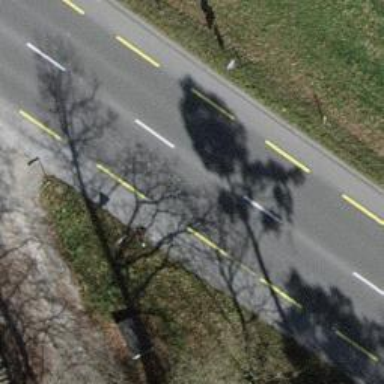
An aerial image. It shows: Secondary road with designated cycle lane.